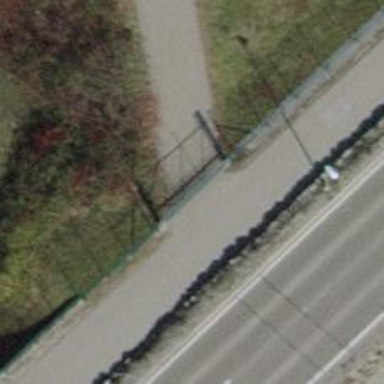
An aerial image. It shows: Gate.